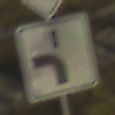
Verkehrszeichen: VerlaufVorfahrtsstrasse5
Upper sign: Vorfahrtsstrasse
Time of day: SunriseSunset
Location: Outdoor (Nature)
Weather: PartlyCloudy
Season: NotSpecified
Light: Natural